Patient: sex M, age 60
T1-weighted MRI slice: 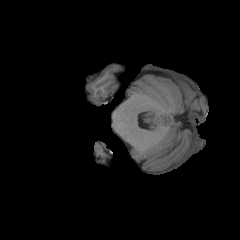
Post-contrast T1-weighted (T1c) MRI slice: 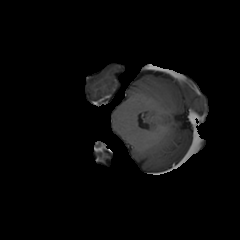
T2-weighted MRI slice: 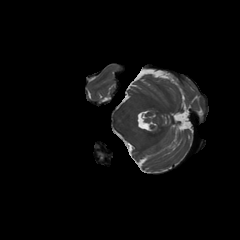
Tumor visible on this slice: no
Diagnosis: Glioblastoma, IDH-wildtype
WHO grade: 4